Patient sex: M
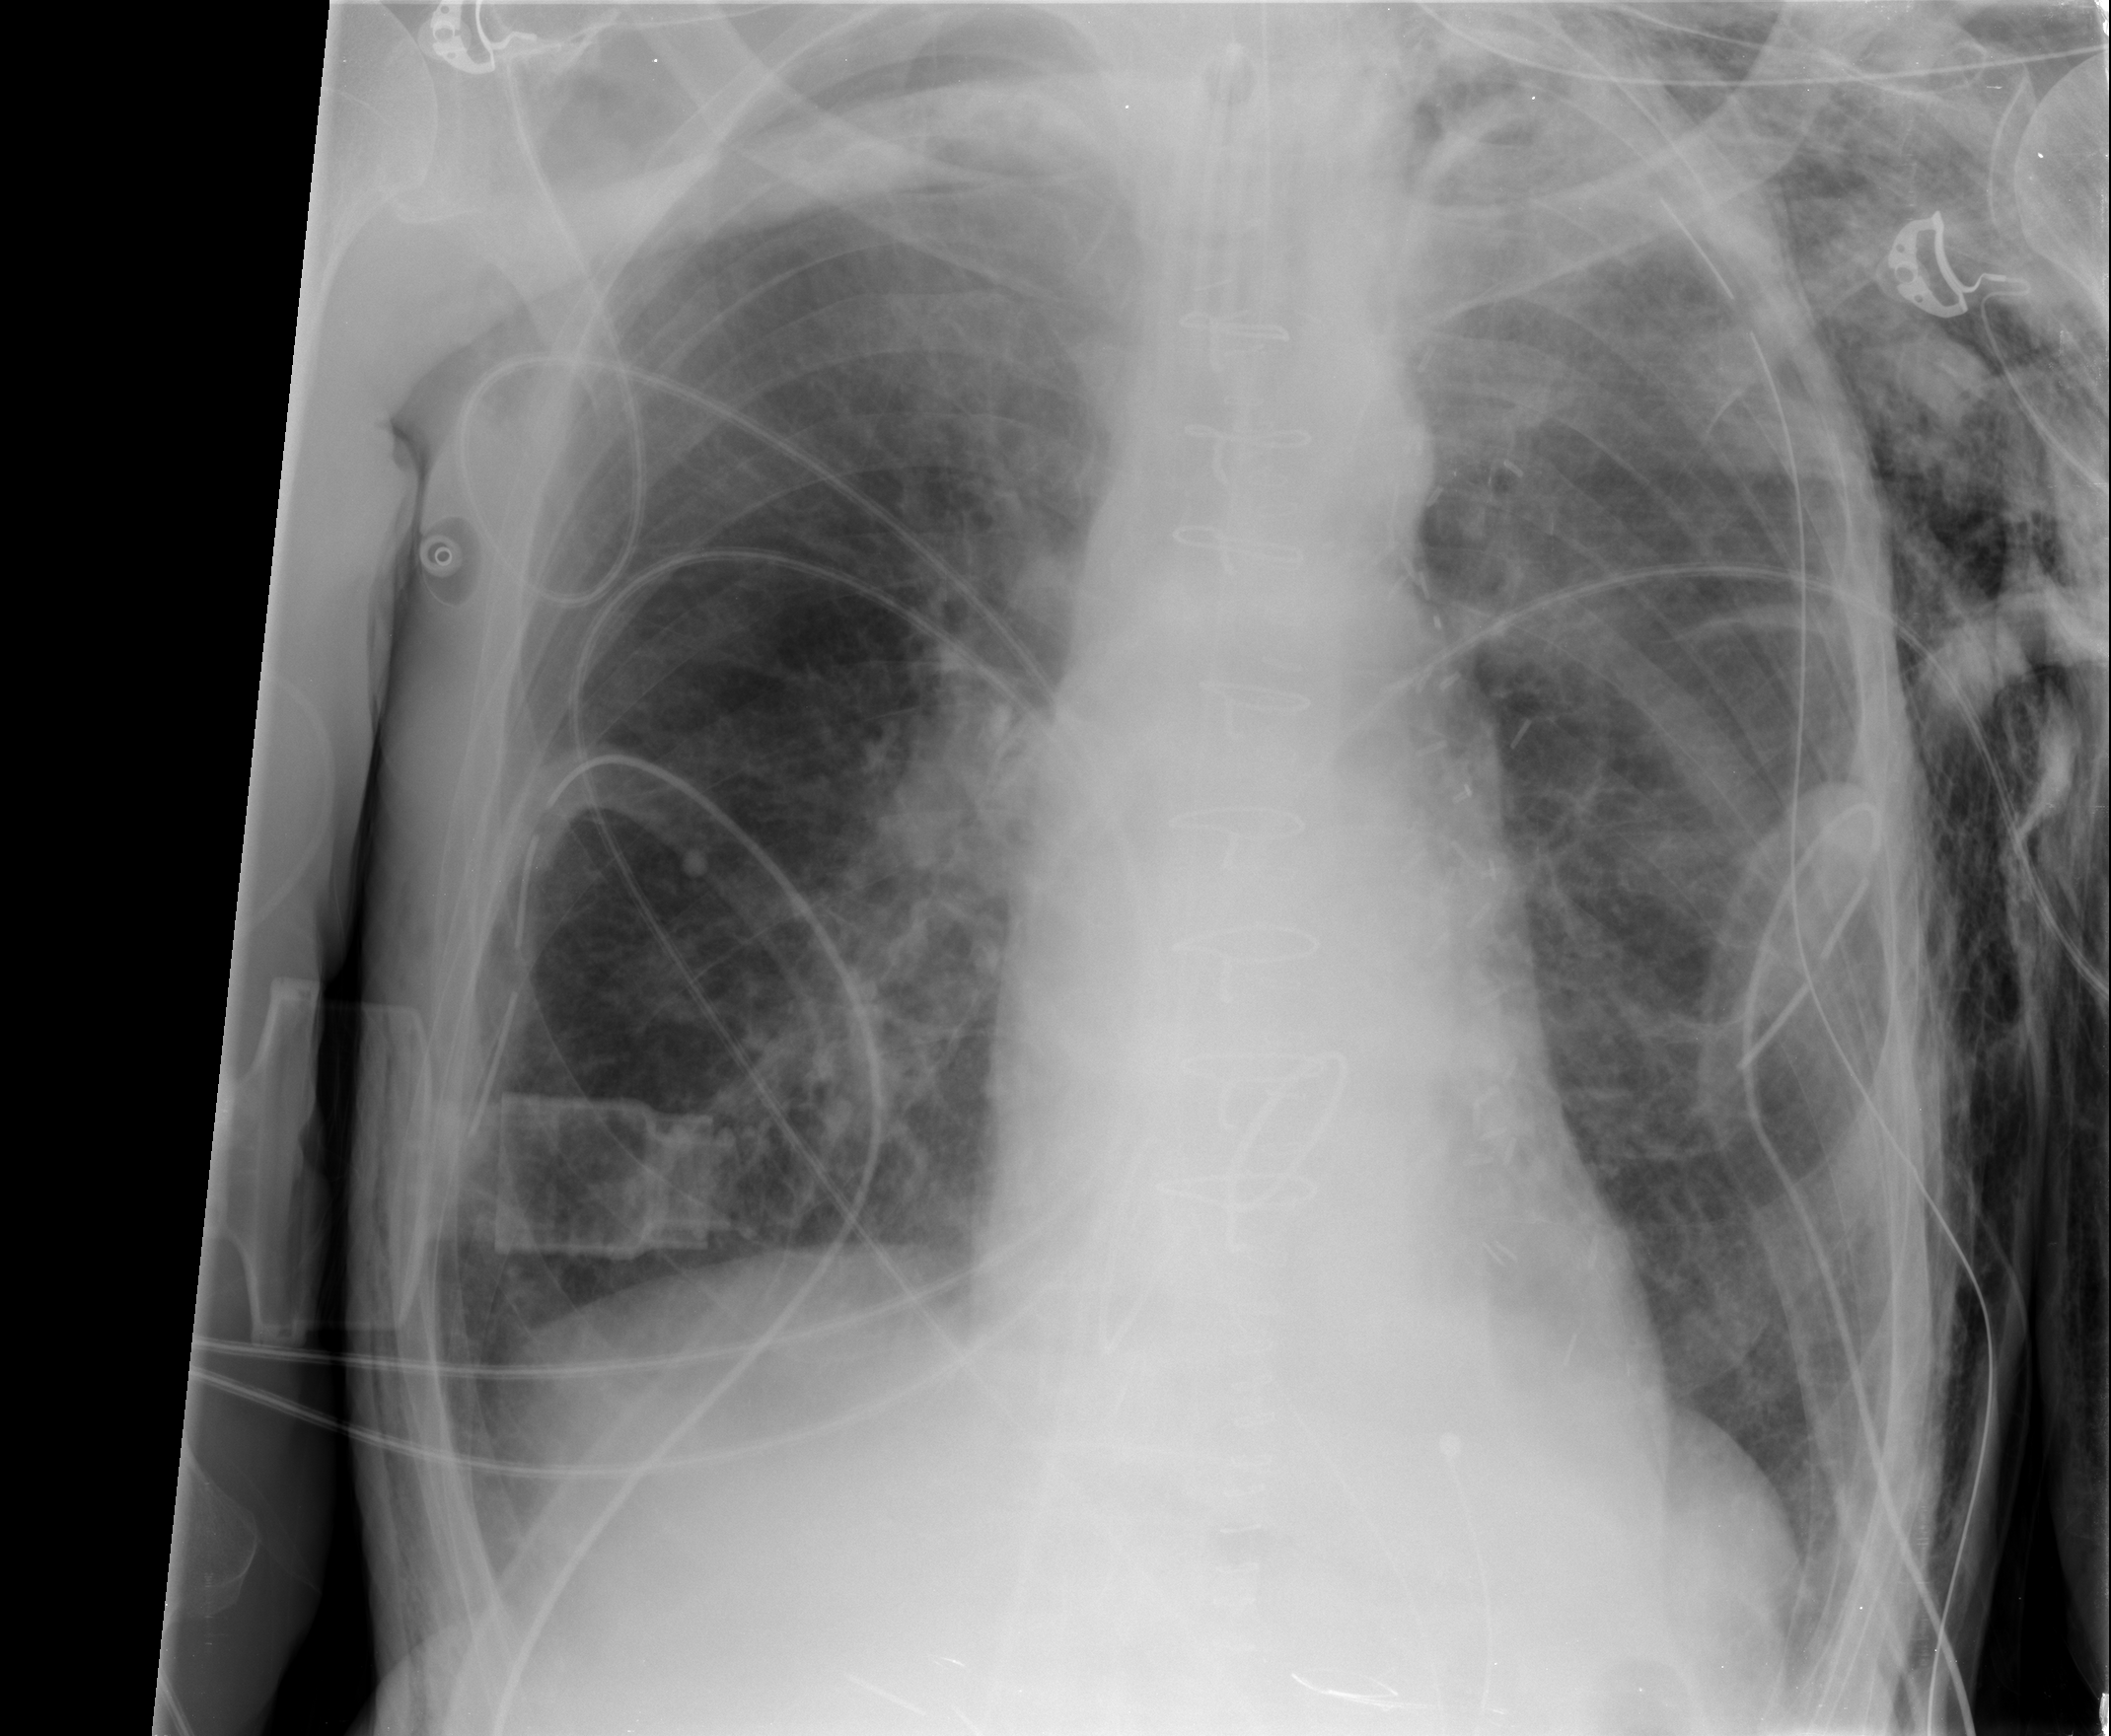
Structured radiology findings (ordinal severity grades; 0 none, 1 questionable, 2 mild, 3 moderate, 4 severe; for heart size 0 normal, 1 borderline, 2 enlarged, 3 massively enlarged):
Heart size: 0
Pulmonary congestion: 0
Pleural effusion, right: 1
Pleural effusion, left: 1
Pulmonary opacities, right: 0
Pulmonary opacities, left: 0
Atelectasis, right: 2
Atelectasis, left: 2